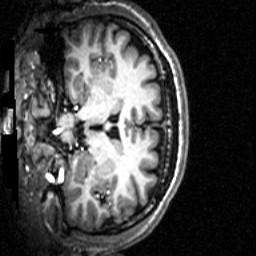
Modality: T1w
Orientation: coronal
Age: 22
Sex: male
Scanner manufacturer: siemens
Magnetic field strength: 2.894 T
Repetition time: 2.3 s
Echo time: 0.0021 s